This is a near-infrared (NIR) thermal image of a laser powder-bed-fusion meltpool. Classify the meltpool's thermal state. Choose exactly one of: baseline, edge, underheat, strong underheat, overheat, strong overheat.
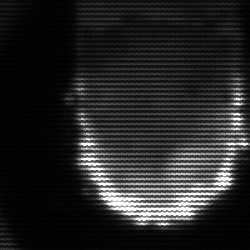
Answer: baseline